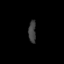
Tissue: prostate
Cell type: Epithelial cells
Senescence score: 0.3406
Nuclear area (px): 165
Mean DAPI intensity: 61.927